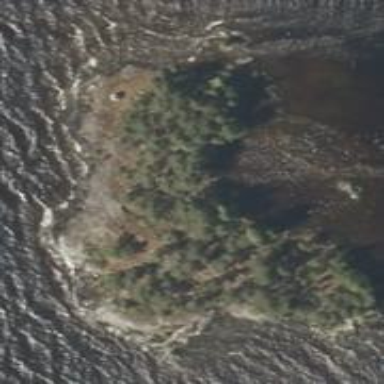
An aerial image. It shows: Island.